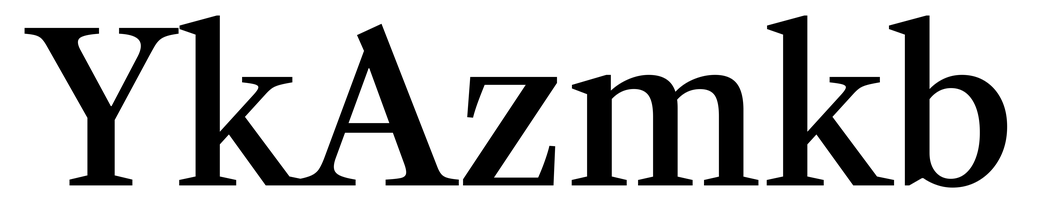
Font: LibreCaslonText_Medium